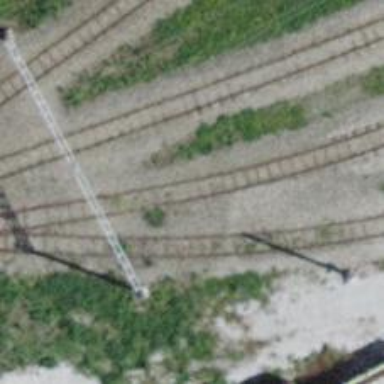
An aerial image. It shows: Narrow-gauge railway yard with electrified contact line.